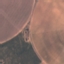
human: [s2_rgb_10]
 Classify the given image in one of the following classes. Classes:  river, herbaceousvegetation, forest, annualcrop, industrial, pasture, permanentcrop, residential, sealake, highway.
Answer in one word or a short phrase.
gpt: AnnualCrop